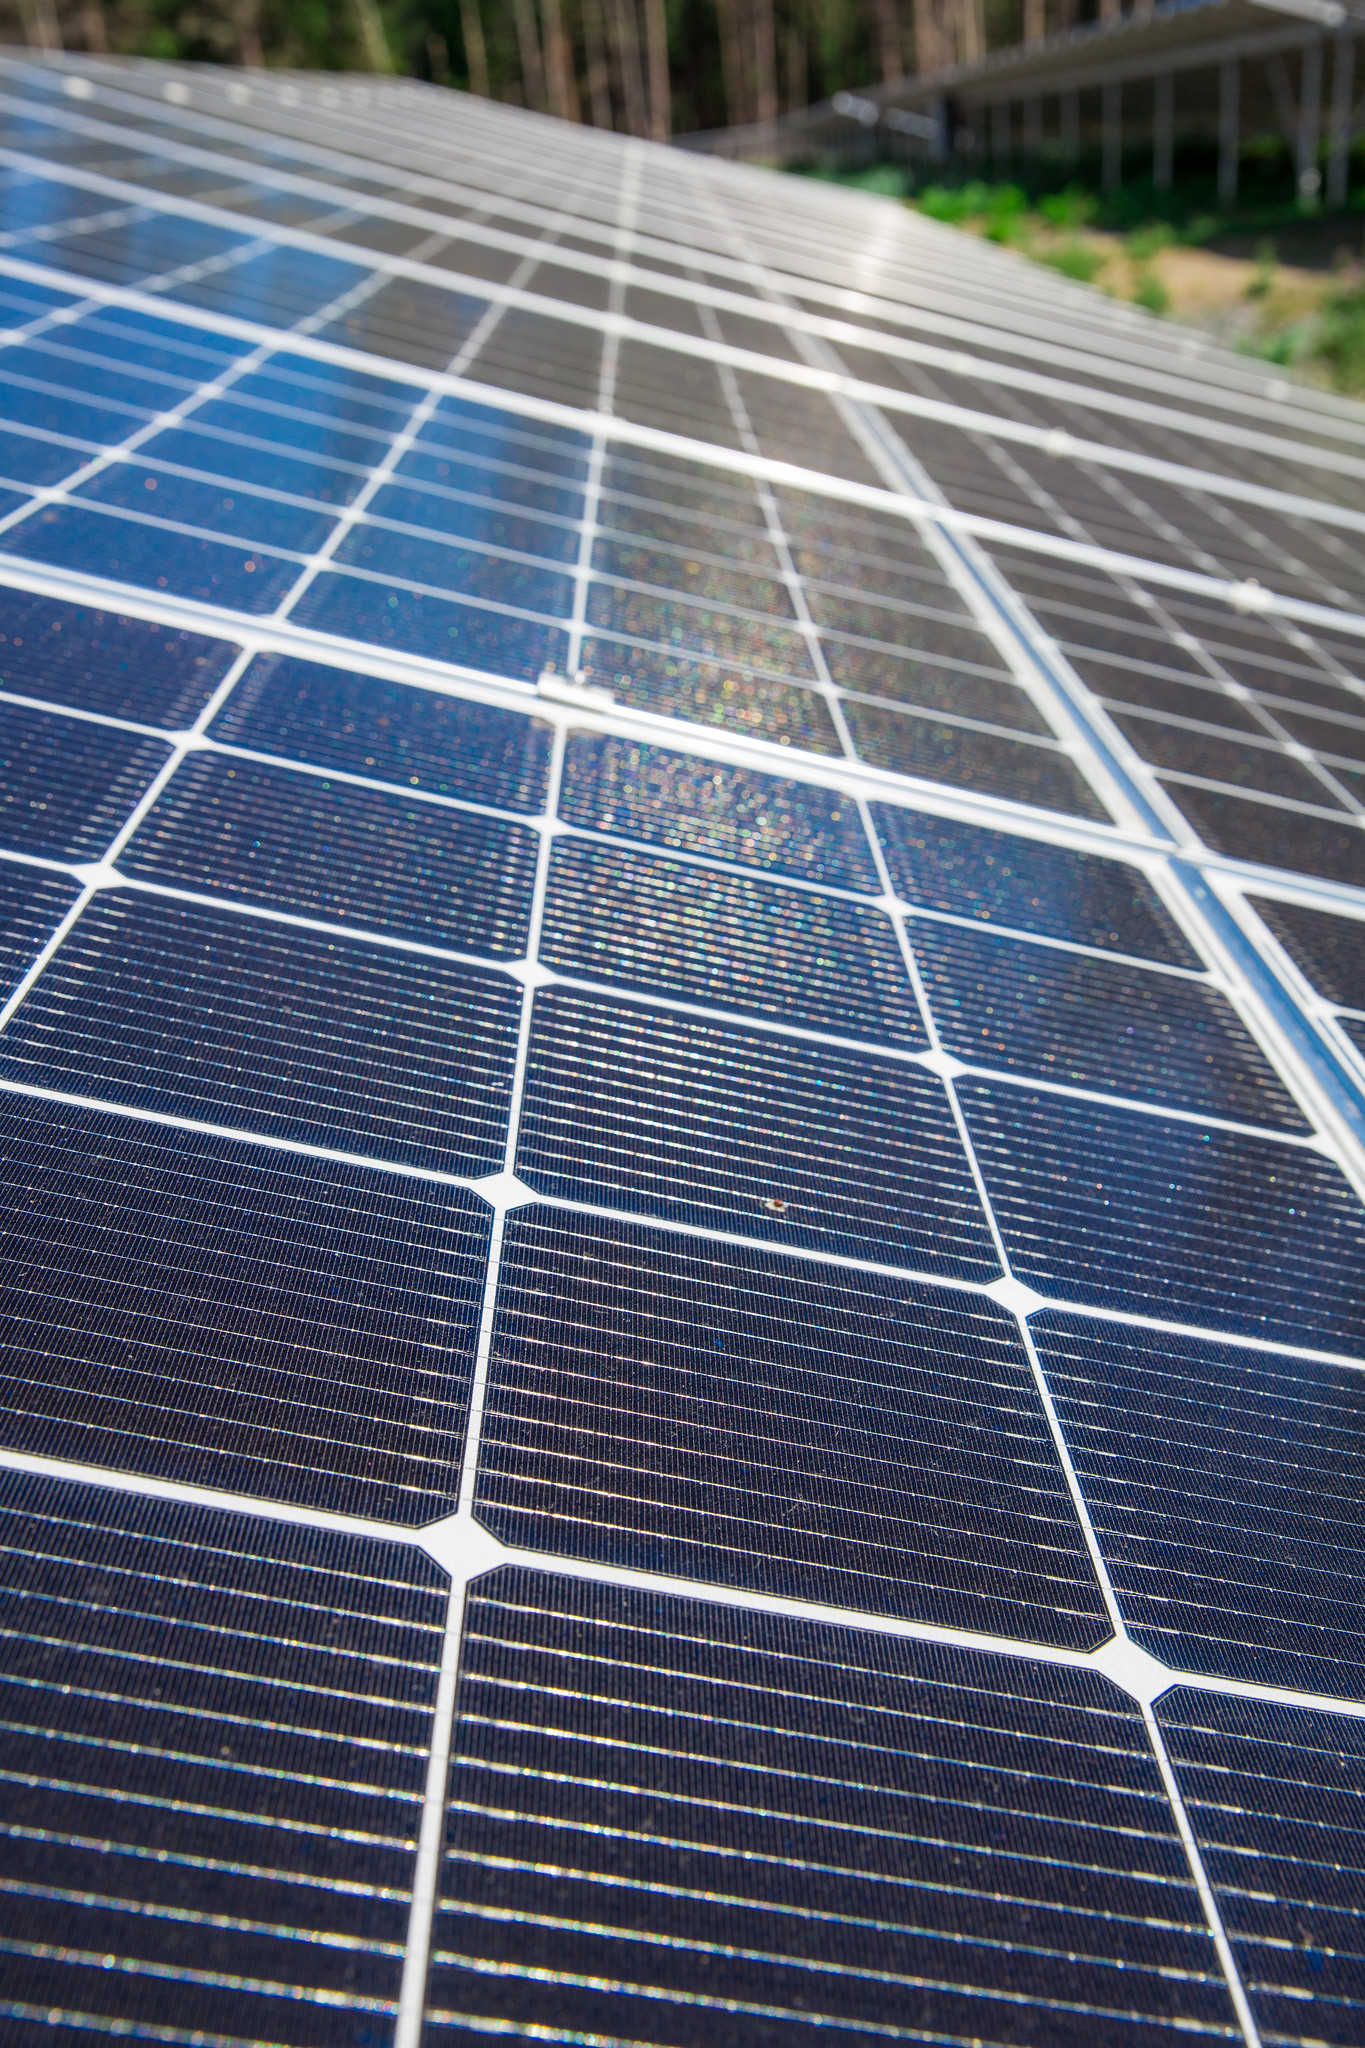
Label: Clean